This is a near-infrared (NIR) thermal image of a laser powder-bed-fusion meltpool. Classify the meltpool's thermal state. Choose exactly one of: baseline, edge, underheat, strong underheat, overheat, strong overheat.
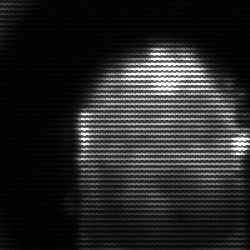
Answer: baseline